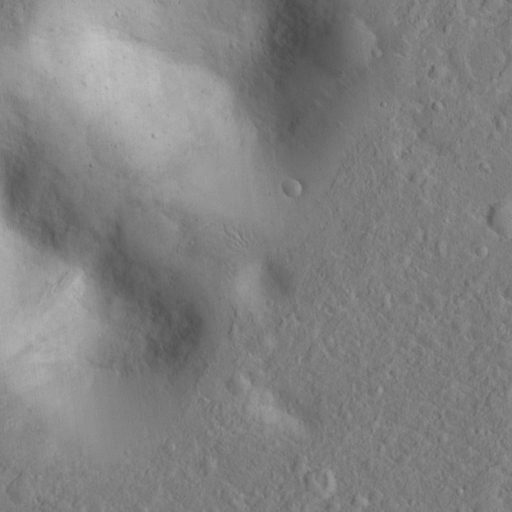
Objects detected: cone